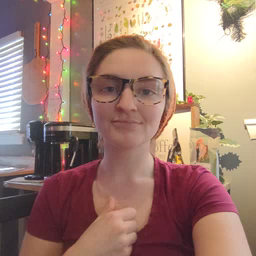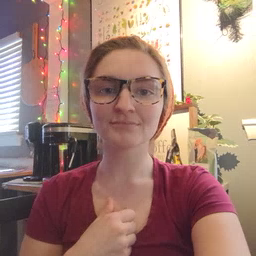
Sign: bath